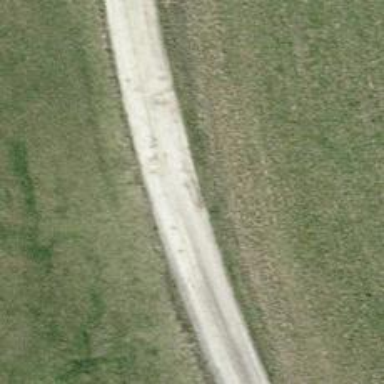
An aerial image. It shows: Track with grade2 tracktype.